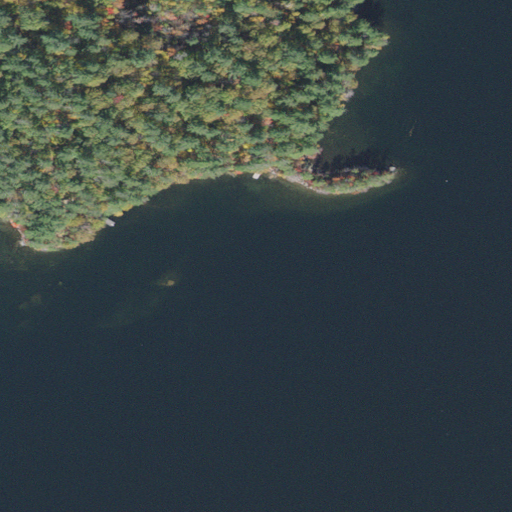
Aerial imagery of cape in New Hampshire named Fore Point containing open water, evergreen forest, mixed forest, herbaceous wetlands, and open development